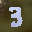
Label: 3